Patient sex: M
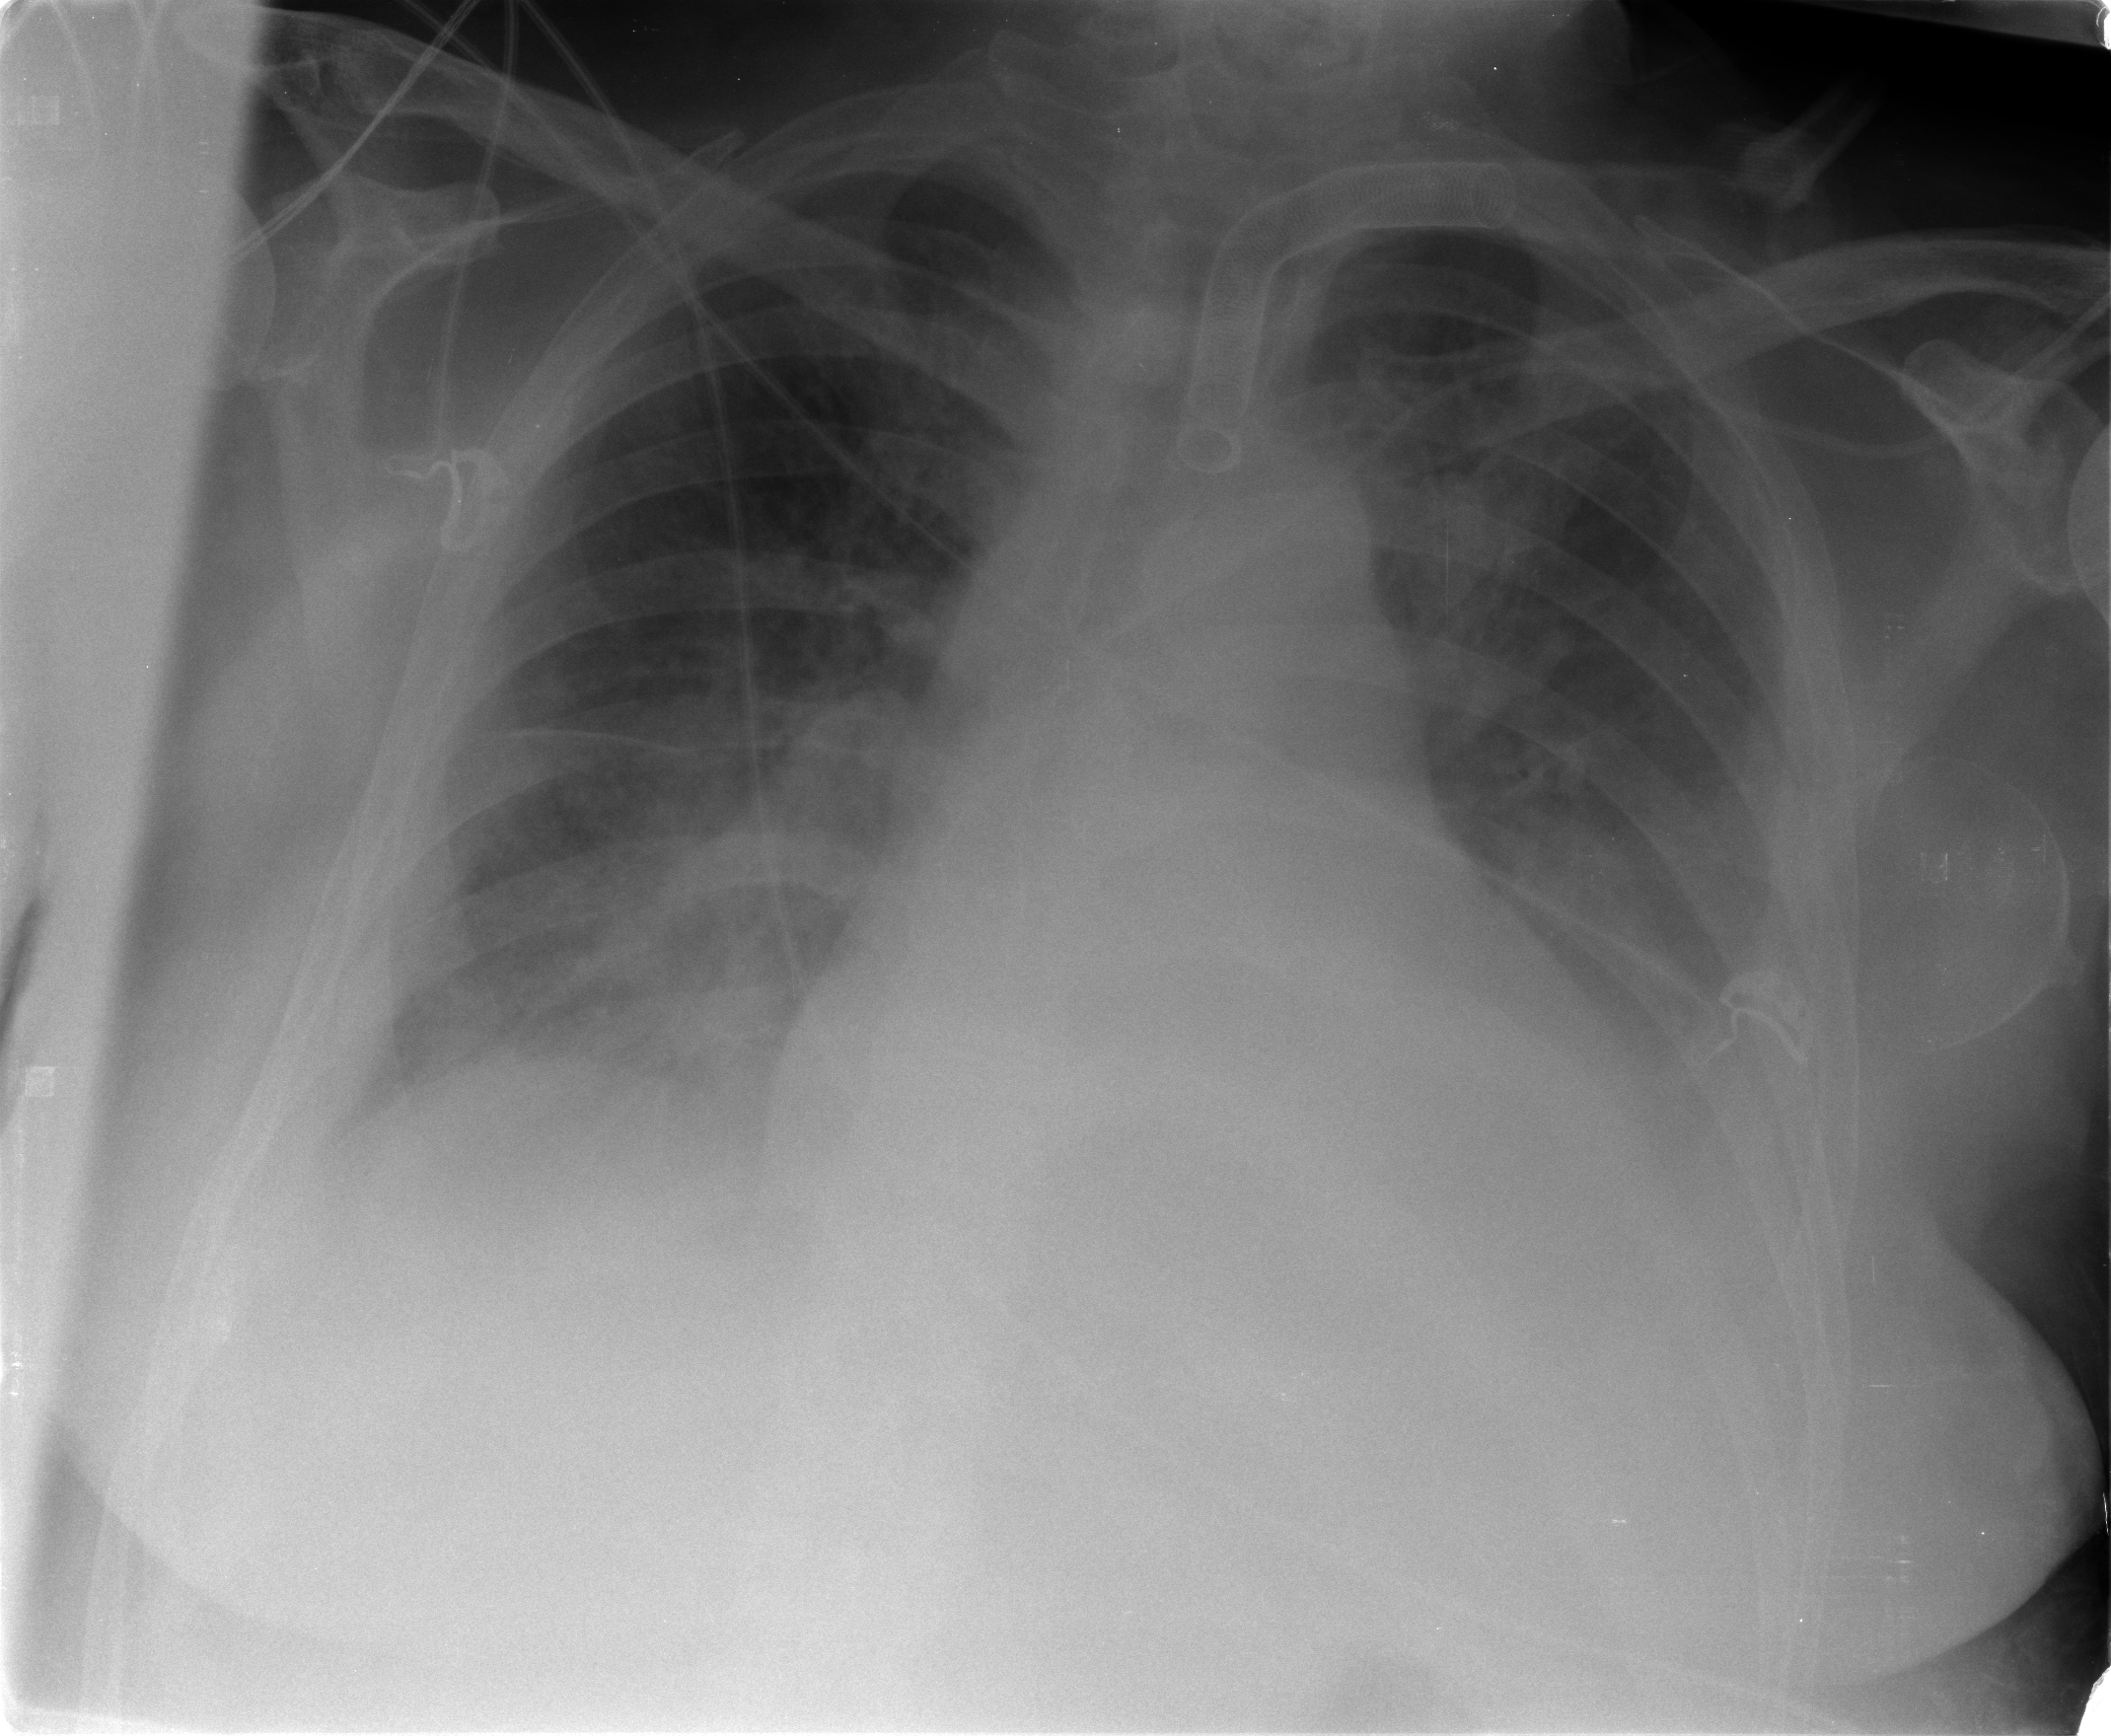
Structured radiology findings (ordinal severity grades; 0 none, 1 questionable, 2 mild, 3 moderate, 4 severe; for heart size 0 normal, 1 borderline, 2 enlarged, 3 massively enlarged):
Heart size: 2
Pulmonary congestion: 2
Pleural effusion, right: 2
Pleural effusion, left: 2
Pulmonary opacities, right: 1
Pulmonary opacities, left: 2
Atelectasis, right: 2
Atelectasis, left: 2